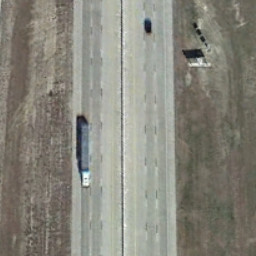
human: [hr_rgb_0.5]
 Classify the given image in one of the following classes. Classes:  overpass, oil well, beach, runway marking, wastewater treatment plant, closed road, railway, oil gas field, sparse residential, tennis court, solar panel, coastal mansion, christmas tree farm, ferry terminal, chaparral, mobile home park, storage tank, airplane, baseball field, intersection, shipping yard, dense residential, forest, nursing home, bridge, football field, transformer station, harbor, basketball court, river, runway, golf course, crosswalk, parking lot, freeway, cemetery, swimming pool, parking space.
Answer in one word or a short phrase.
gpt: freeway